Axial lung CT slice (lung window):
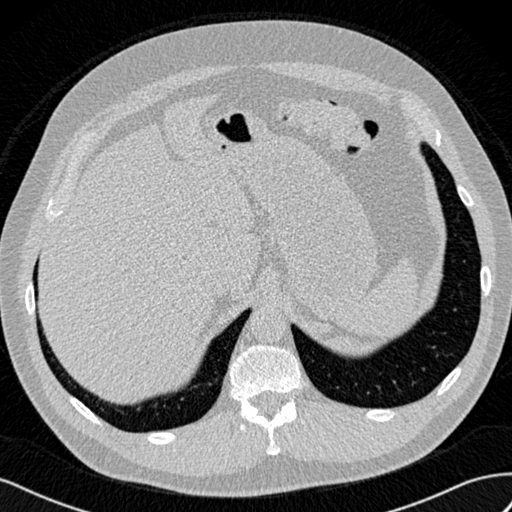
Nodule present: no